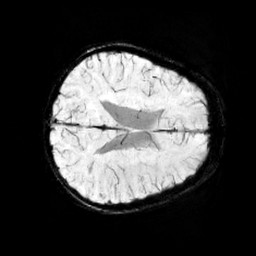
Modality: minIP
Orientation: axial
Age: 9
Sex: female
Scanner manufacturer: siemens
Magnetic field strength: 3 T
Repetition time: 0.027 s
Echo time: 0.02 s